問題: AC<BCである三角形ABCの内心をI、辺ABの中点をMとします。さらに、線分BC上に点Dを、CI//DMを満たすようにとります。AC=8、CD=2、DM=7であるとき、線分BMの長さはいくつですか。
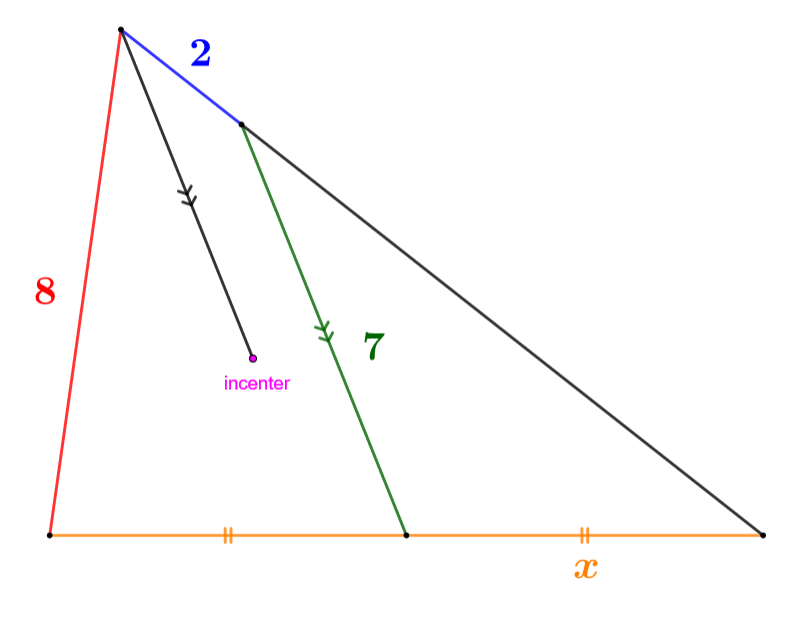
解答: 辺BCの中点をNとすると、∠NDM=∠NMDであるから三角形NDMは二等辺三角形である。したがってDN=MN=4であり、cos(∠MDN)=7/8。三角形DMBで余弦定理を考えれば、解答は√(53/2)。
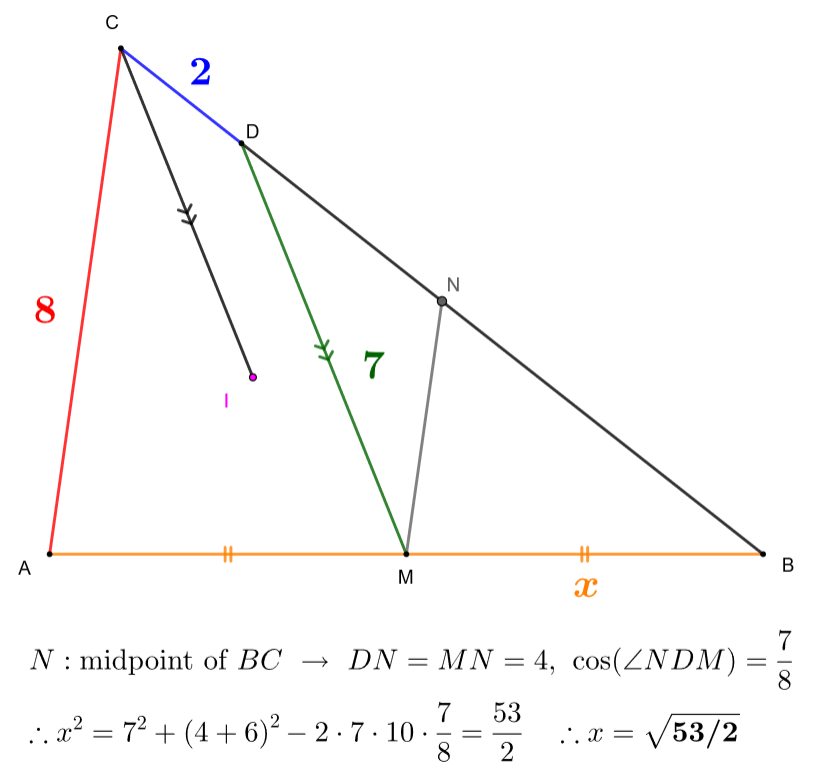
答え: √(53/2)
タグ: 内心、余弦定理